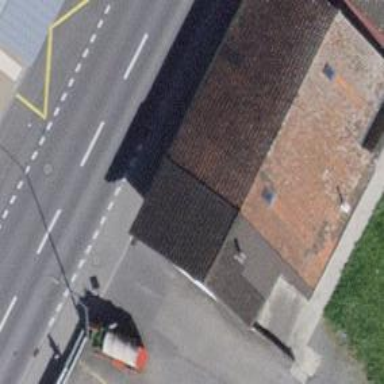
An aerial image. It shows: Restaurant.